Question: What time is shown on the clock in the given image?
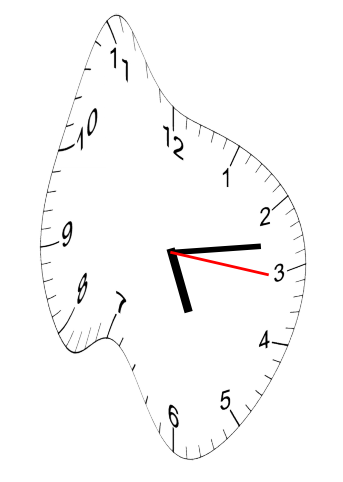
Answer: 05:13:16